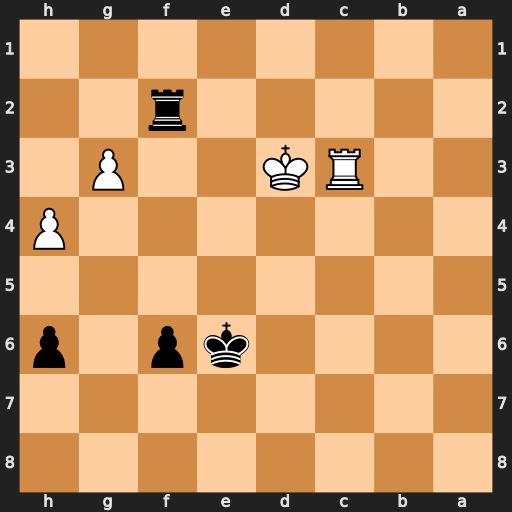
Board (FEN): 8/8/4kp1p/8/7P/2RK2P1/5r2/8
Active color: b
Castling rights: -
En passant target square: -
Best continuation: Rf3+ Kd2 Rxc3 Kxc3 Kf5